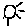
Label: sun